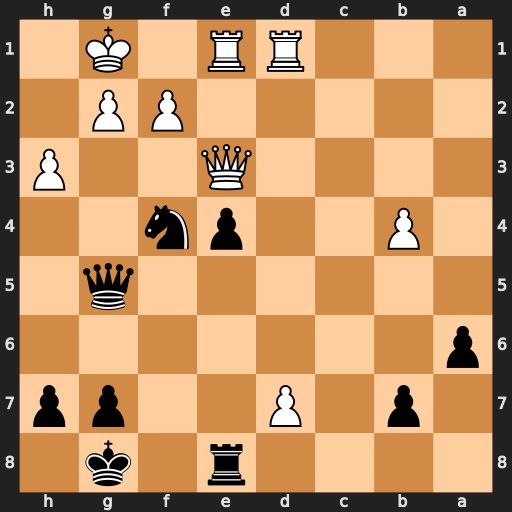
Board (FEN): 4r1k1/1p1P2pp/p7/6q1/1P2pn2/4Q2P/5PP1/3RR1K1
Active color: b
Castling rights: -
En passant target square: -
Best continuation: Qxg2#